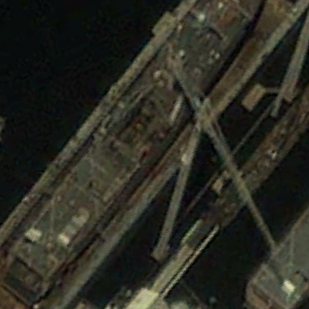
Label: combat